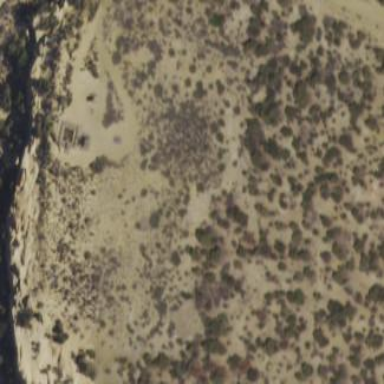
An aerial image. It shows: Brownfield area with scrub vegetation.